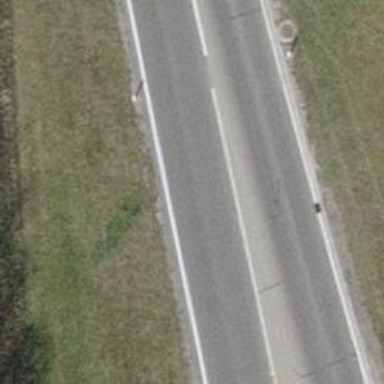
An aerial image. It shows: Asphalt road classified as primary highway.